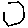
Label: hexagon